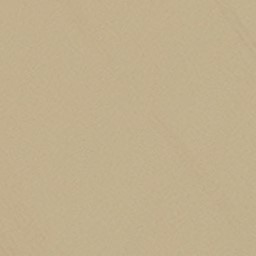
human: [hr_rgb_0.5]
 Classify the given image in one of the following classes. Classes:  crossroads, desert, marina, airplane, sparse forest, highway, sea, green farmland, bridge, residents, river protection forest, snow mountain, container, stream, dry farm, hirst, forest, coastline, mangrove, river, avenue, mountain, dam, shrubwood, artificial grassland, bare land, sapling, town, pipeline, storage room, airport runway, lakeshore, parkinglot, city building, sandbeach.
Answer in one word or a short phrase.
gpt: desert